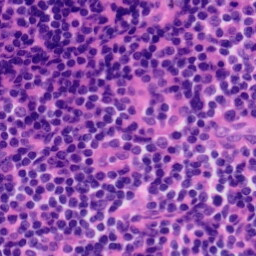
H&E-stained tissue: Tonsil